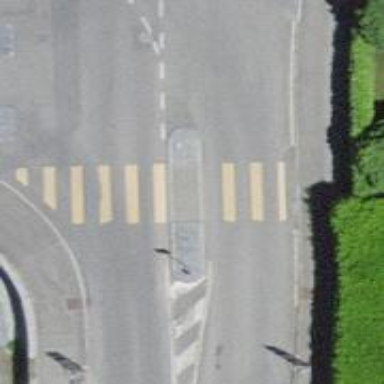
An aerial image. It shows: Zebra crossing with pedestrian island.